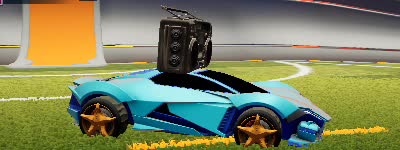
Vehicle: werewolf